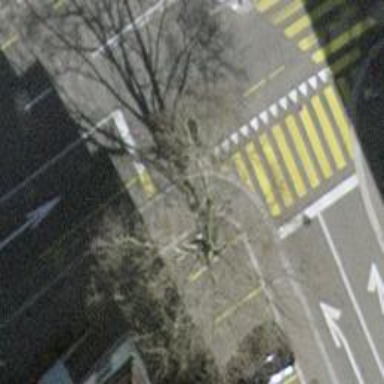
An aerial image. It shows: Kerb barrier.